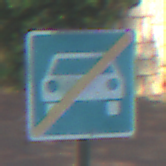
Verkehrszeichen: EndeKraftfahrstrasse
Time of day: MorningAfternoon
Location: Outdoor (Urban)
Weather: PartlyCloudy
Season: NotSpecified
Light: Natural